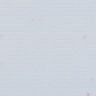
Metastatic tissue present: no